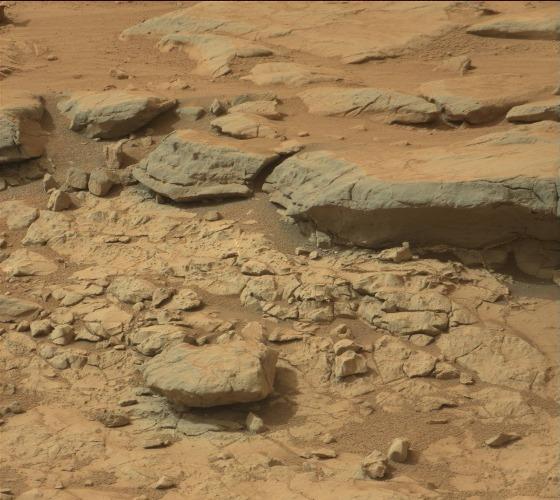
Terrain classes present: Bedrock, Gravel / Sand / Soil, Rock, Shadow